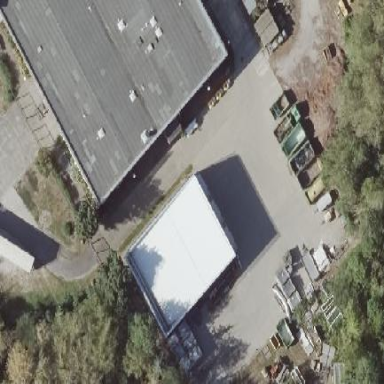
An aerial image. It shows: Garage.